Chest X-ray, PA view. Patient: 63 years old, sex M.
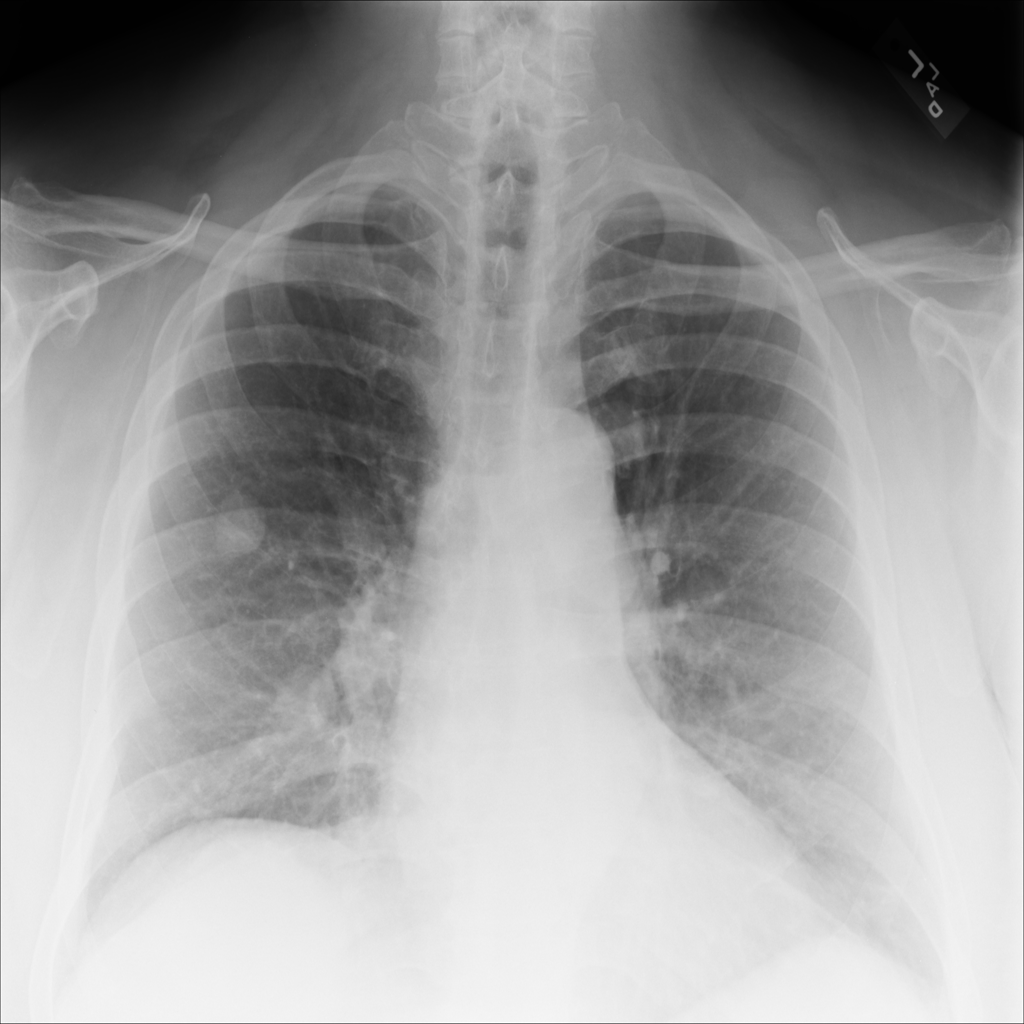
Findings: Cardiomegaly, Nodule